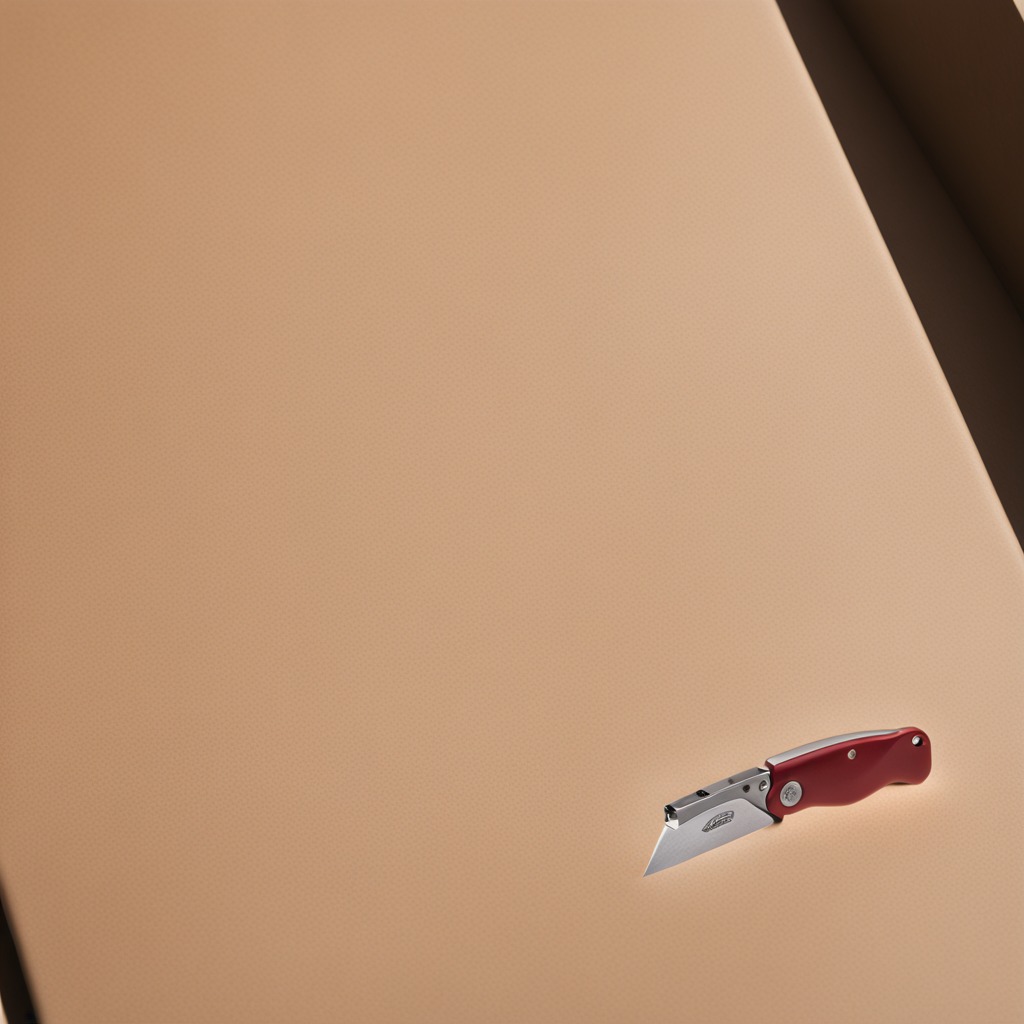
A utility knife lying on a clean dry cardboard box surface in an outdoor workshop during daytime bright natural light soft shadows slightly creased but